Aerial crown-view tile of a tropical tree (Barro Colorado Island, Panama), acquired 20240918:
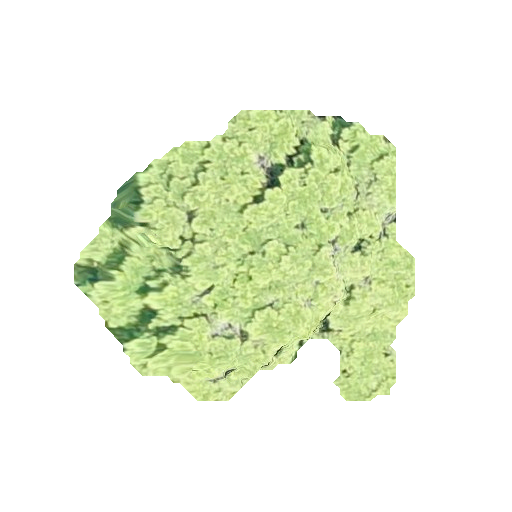
Species: Terminalia amazonia
GBIF accepted scientific name: Terminalia amazonica
Crown area: 111.91 m²